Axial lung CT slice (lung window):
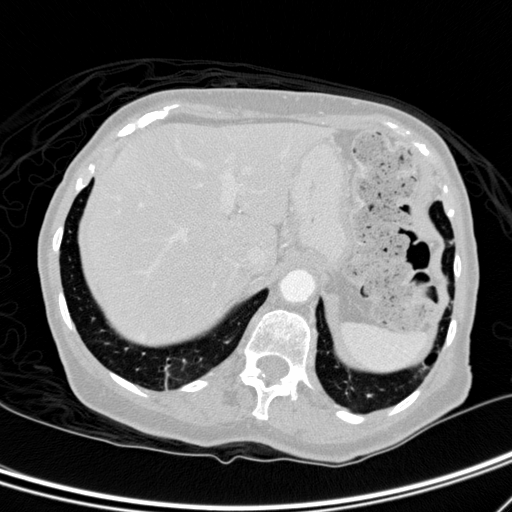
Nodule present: no